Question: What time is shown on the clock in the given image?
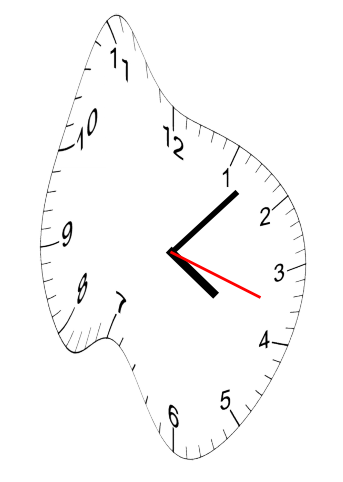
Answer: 04:07:18